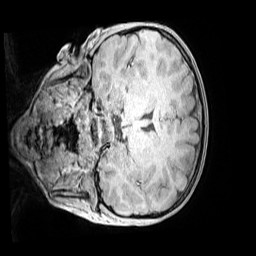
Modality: MP2RAGE
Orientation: coronal
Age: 10
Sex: male
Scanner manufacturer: siemens
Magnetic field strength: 3 T
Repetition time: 4 s
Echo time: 0.00299 s